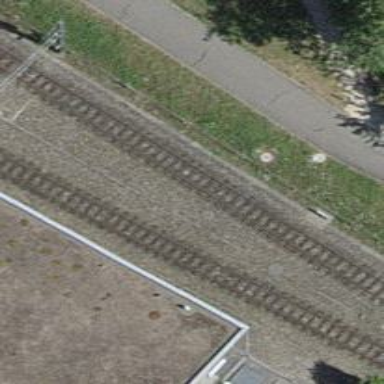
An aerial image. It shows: Narrow-gauge railway track with one electrified contact line.